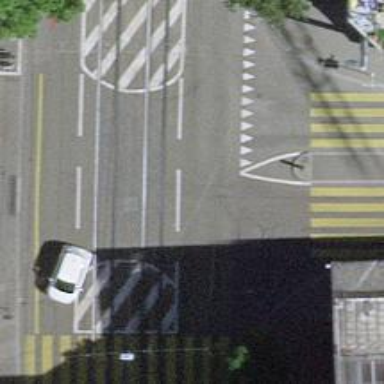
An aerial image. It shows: Tram level crossing on the railway.